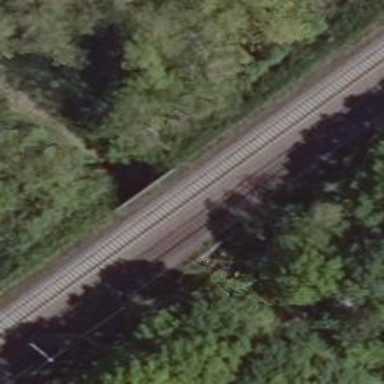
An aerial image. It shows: Railway bridge with electrified contact lines.